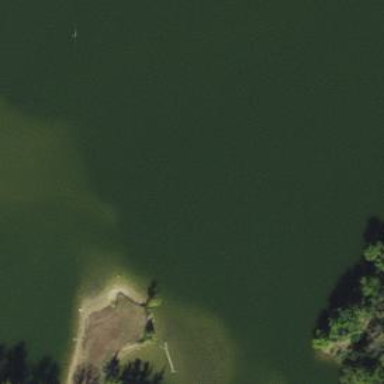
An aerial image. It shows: Beautiful lake surrounded by nature.